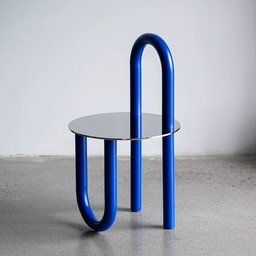
Label: furniture